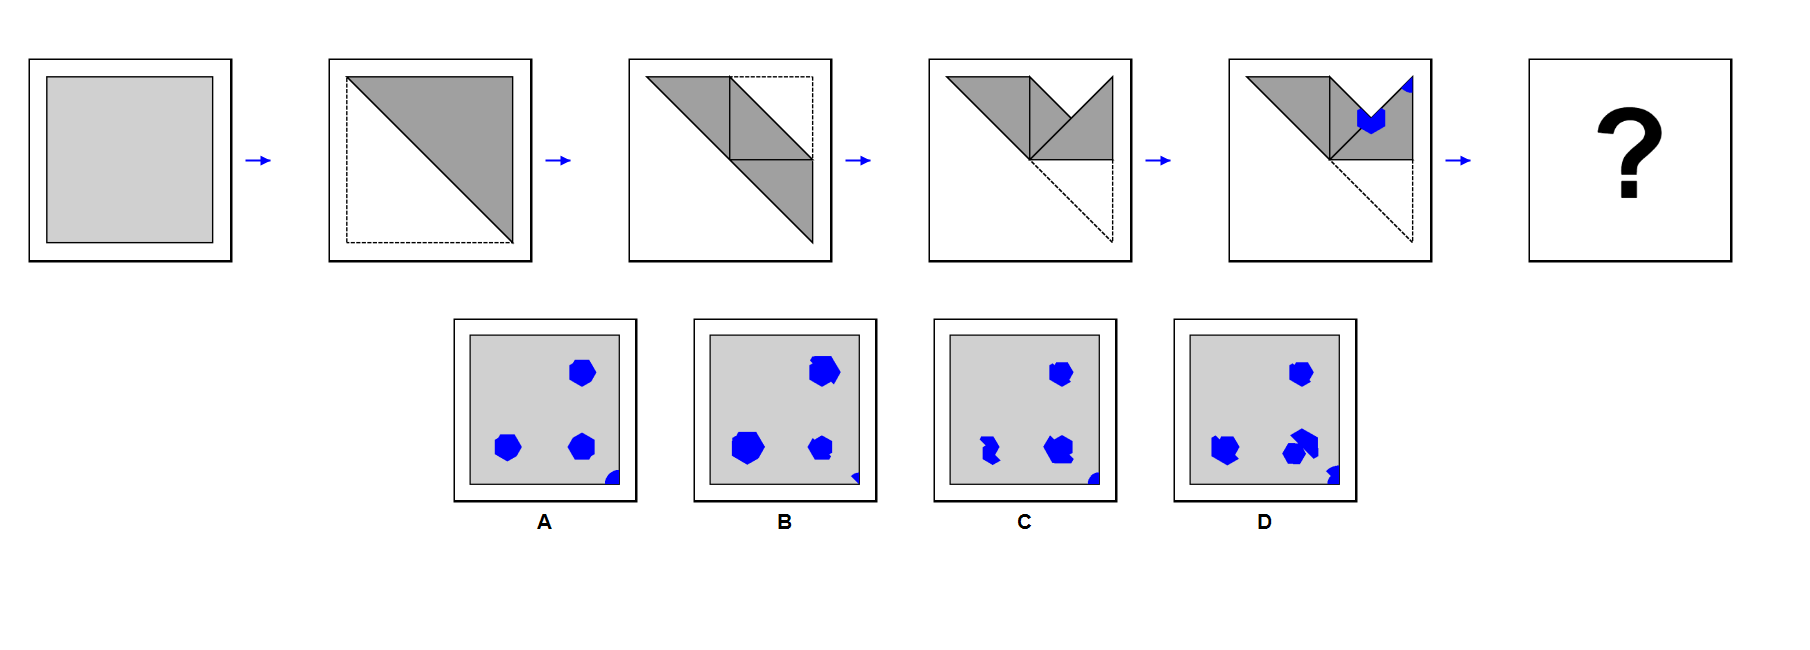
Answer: A